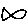
Label: fish